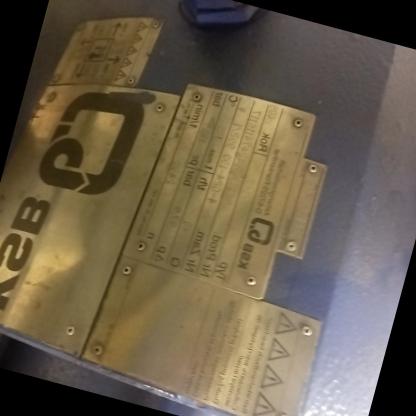
Klasa: tabliczka-znamionowa